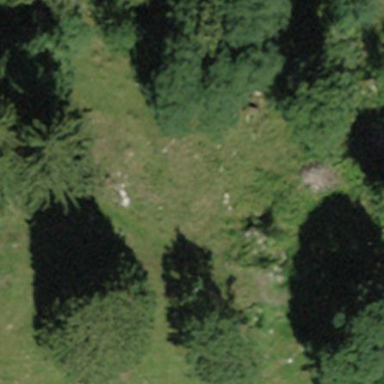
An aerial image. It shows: Forest area.